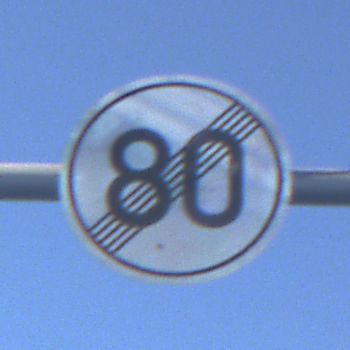
Verkehrszeichen: EndeGeschwindigkeit80
Umgebung: Outdoor, Nature
Tageszeit: MorningAfternoon
Wetter: PartlyCloudy
Licht: Natural
Jahreszeit: NotSpecified
Kontrast: HighContrast